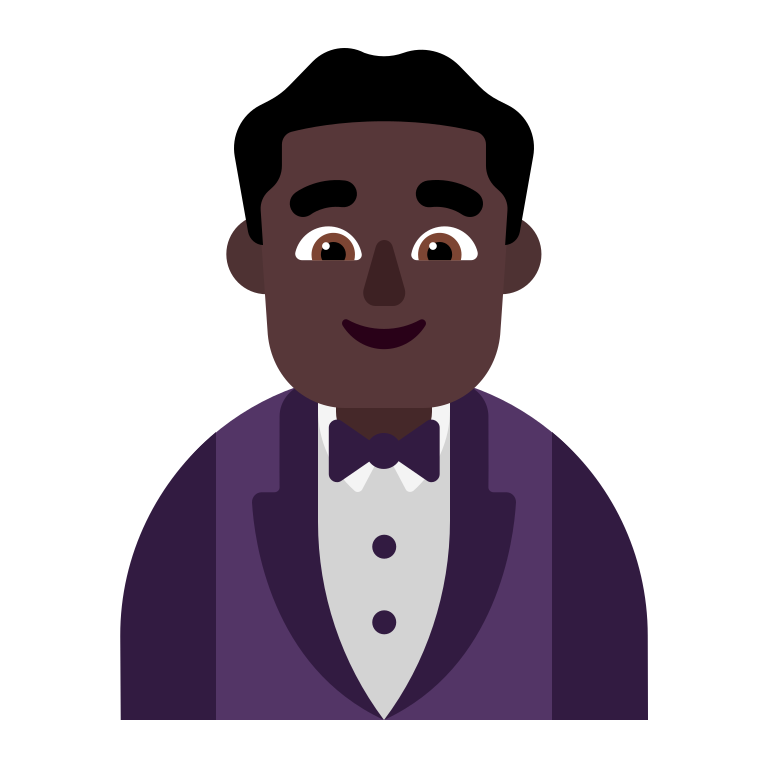
man in tuxedo flat dark